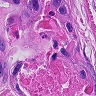
Metastatic tissue present: yes